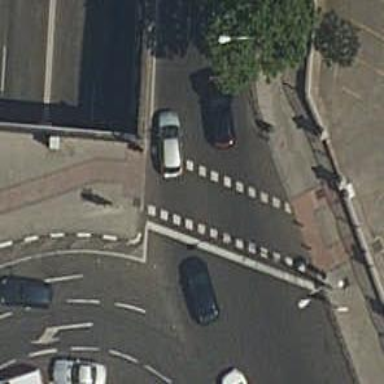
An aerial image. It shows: Kerb barrier.